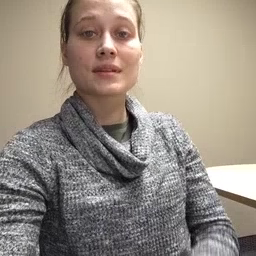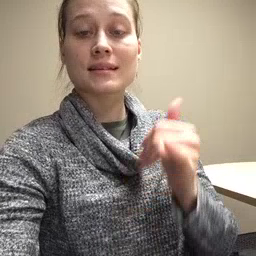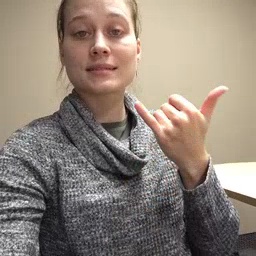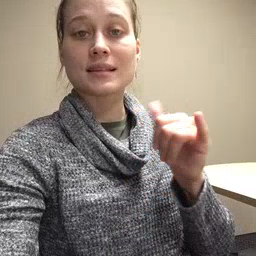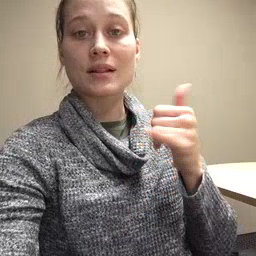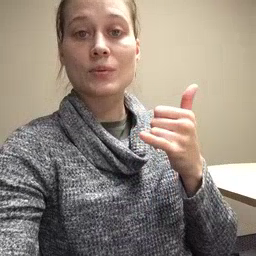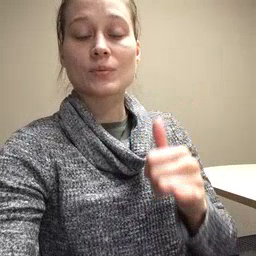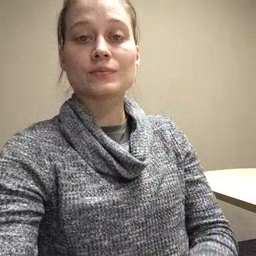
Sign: yellow